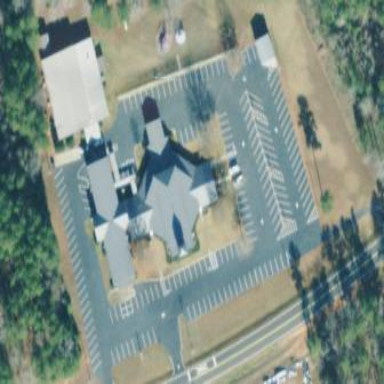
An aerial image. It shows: Beautiful church building.